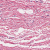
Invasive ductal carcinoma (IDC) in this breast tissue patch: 0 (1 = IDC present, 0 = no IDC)